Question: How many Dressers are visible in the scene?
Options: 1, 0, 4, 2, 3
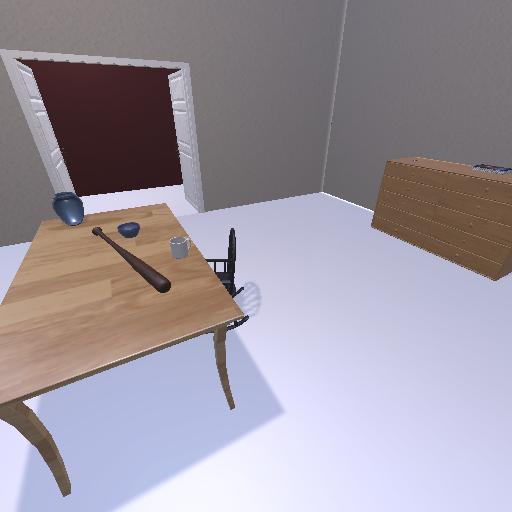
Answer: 1